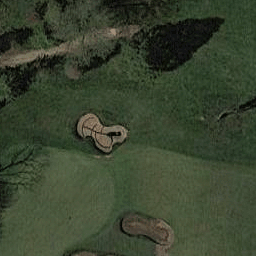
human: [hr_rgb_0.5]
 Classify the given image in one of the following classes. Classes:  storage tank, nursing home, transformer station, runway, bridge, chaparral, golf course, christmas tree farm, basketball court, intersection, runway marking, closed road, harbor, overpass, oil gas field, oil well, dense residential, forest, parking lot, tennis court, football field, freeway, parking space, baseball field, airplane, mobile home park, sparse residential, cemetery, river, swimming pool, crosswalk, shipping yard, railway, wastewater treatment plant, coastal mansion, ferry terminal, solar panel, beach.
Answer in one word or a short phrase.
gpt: golf course